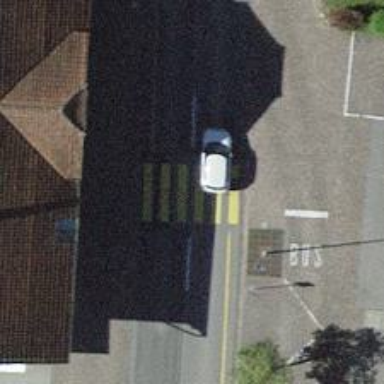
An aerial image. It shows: Marked crossing on the road.